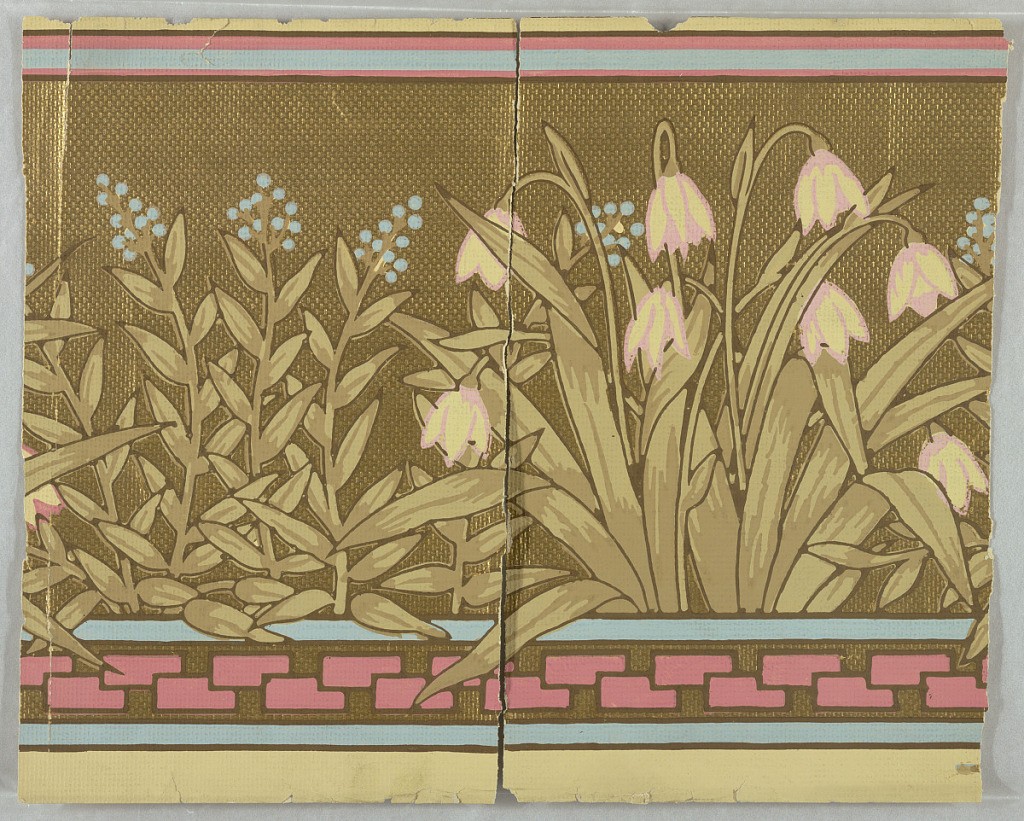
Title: Sidewall and border
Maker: American Wall Paper Manufacturers' Association, 1879–1887
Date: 1879–1887
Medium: Machine printed on paper, embossed ground
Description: a) Sidewall: floral and grassy motifs printed in browns, pinks and blues on embossed gold ground; b) Frieze: floral and grassy motifs with band of brick-like pattern below. Printed in browns, pinks and blues on same embossed gold ground.